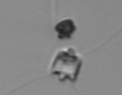
Label: Chaetoceros_didymus